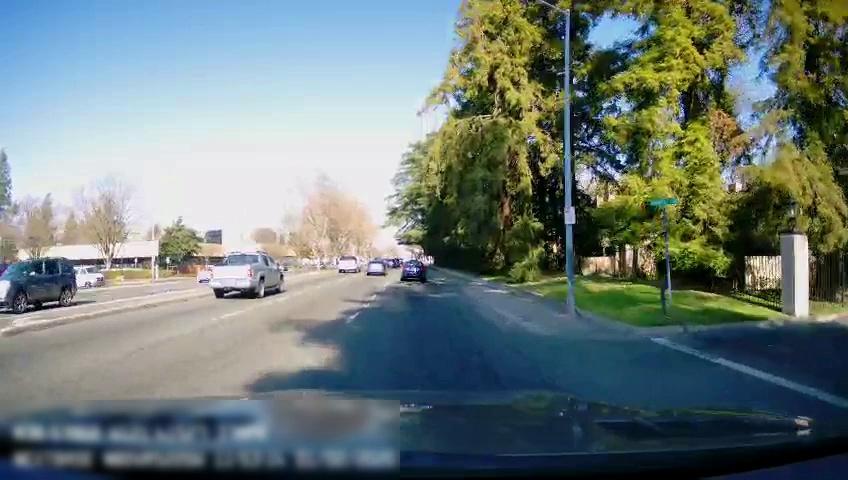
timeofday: Day
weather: Sunny
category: Drivable Space
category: Drivable Space
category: Vehicles | Truck
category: Vehicles | Car
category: Vehicles | Car
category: Vehicles | Truck
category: Vehicles | Car
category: Vehicles | SUV
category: Vehicles | Car
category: Vehicles | Van
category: Lanes | Current Lane
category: Traffic | Signs
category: Traffic | Signs